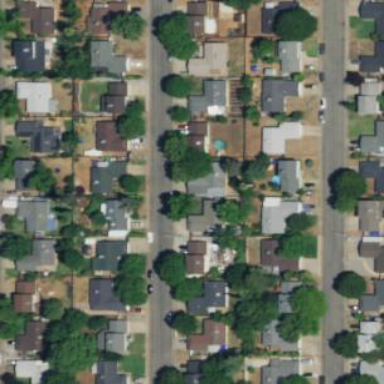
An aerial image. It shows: Residential area within neighborhood.